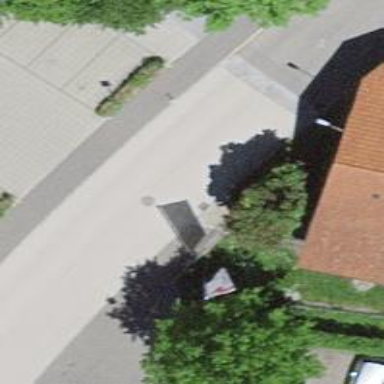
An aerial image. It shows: Residential road with asphalt surface and separate sidewalk. The road features traffic calming table.